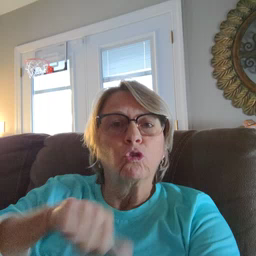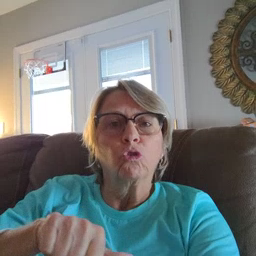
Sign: girl